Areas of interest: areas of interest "Nanhui Flower and Bird Market"
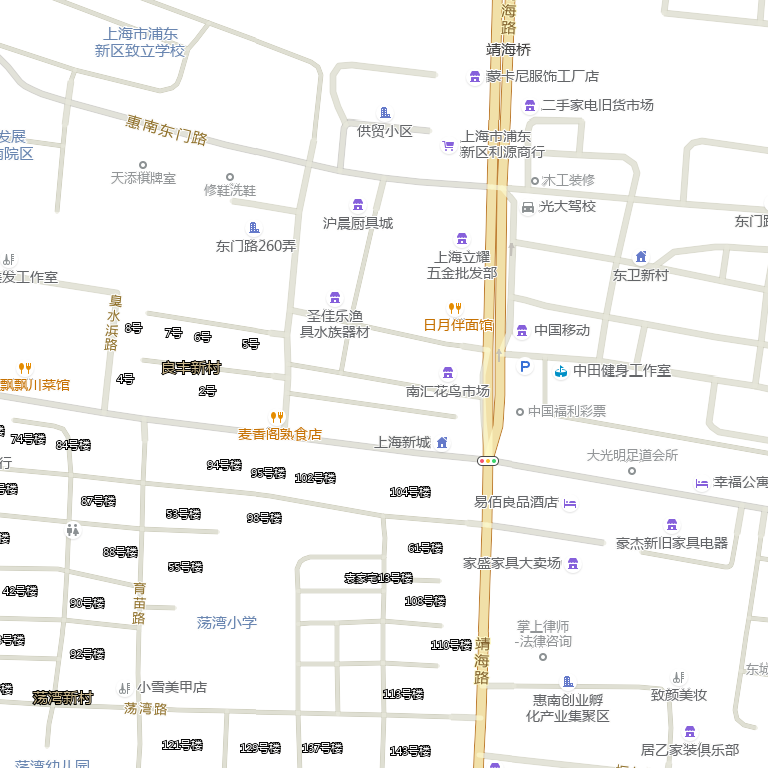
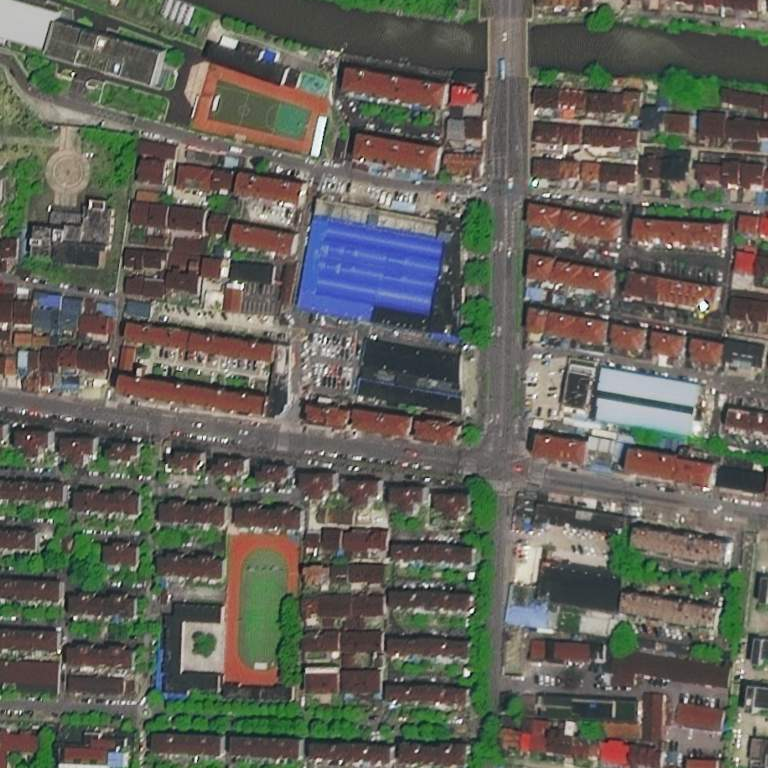